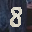
Label: 8